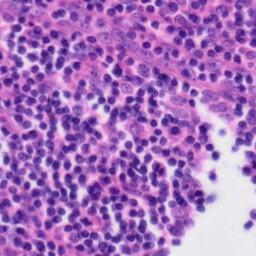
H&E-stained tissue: Tonsil